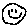
Label: smiley face